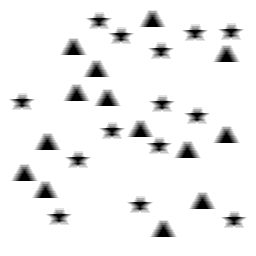
Squares: 0
Triangles: 14
Stars: 14
Total shapes: 28